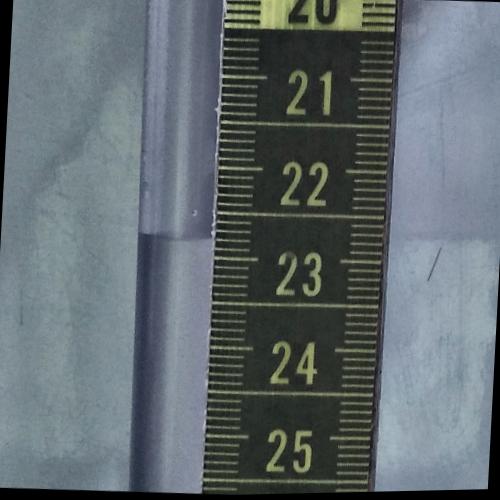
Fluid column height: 22.8 cm